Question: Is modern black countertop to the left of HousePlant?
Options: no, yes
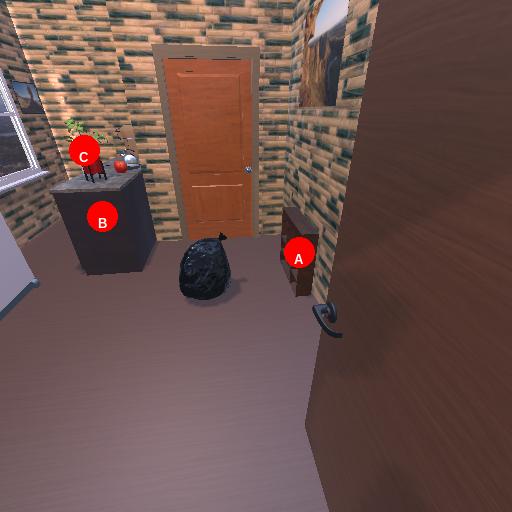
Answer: no